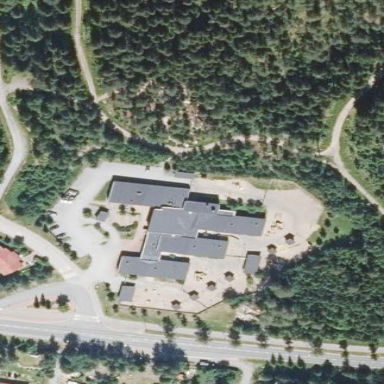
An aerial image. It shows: Kindergarten.